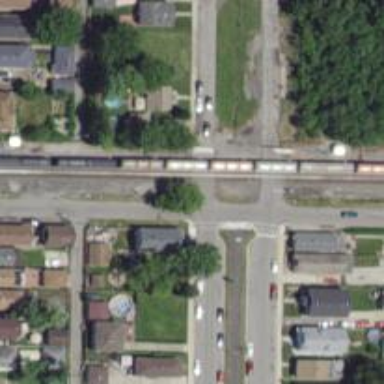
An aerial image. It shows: Crossing for the railway.